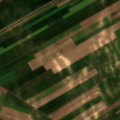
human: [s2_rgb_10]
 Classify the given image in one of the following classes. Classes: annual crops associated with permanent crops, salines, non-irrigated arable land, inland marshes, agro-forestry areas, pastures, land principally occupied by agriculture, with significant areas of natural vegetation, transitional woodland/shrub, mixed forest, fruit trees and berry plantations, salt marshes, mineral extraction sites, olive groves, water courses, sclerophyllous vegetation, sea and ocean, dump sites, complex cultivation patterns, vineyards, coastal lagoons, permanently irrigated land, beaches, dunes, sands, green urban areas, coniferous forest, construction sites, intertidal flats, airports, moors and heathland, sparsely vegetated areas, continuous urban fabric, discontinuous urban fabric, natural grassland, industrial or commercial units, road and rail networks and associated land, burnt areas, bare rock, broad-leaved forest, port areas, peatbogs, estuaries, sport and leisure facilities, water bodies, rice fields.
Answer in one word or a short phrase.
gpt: non-irrigated arable land